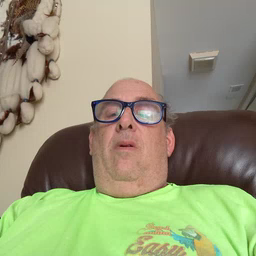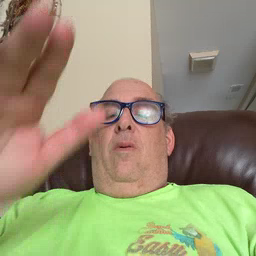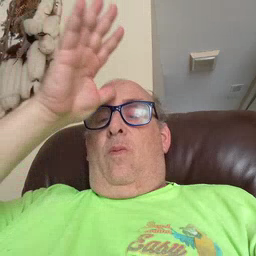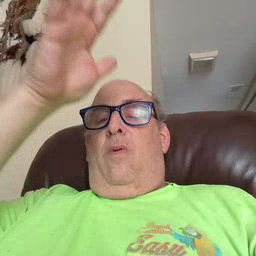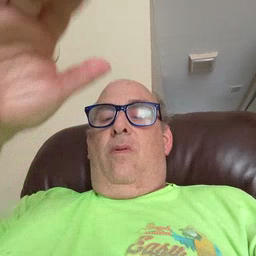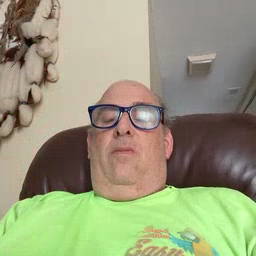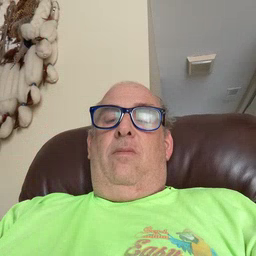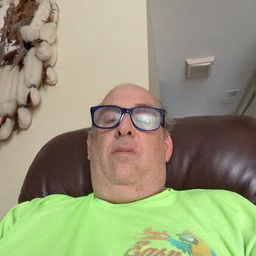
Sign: grandpa